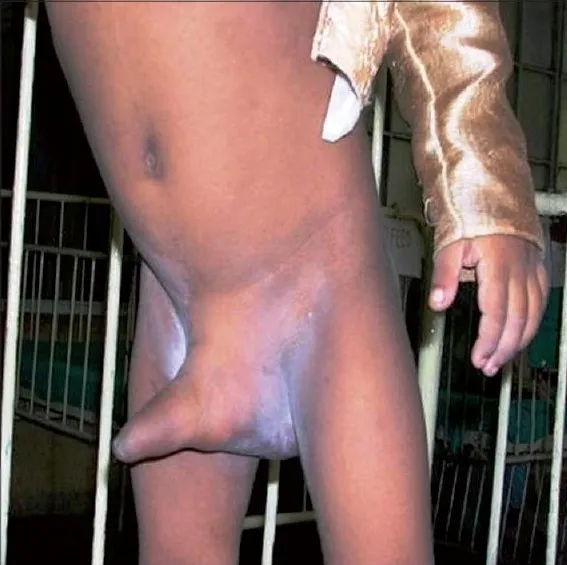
Photograph taken 11/2 years after the surgery.
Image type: medical_photograph (skin_photograph)